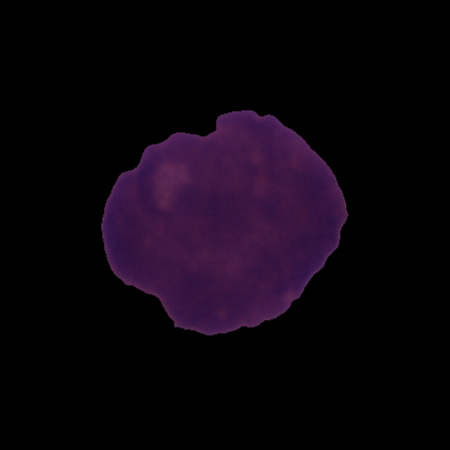
Label: cancer